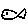
Label: fish